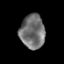
Tissue: prostate
Cell type: Myeloid cells
Senescence score: 0.3013
Nuclear area (px): 830
Mean DAPI intensity: 113.343